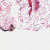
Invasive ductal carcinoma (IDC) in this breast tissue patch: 0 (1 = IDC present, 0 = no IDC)